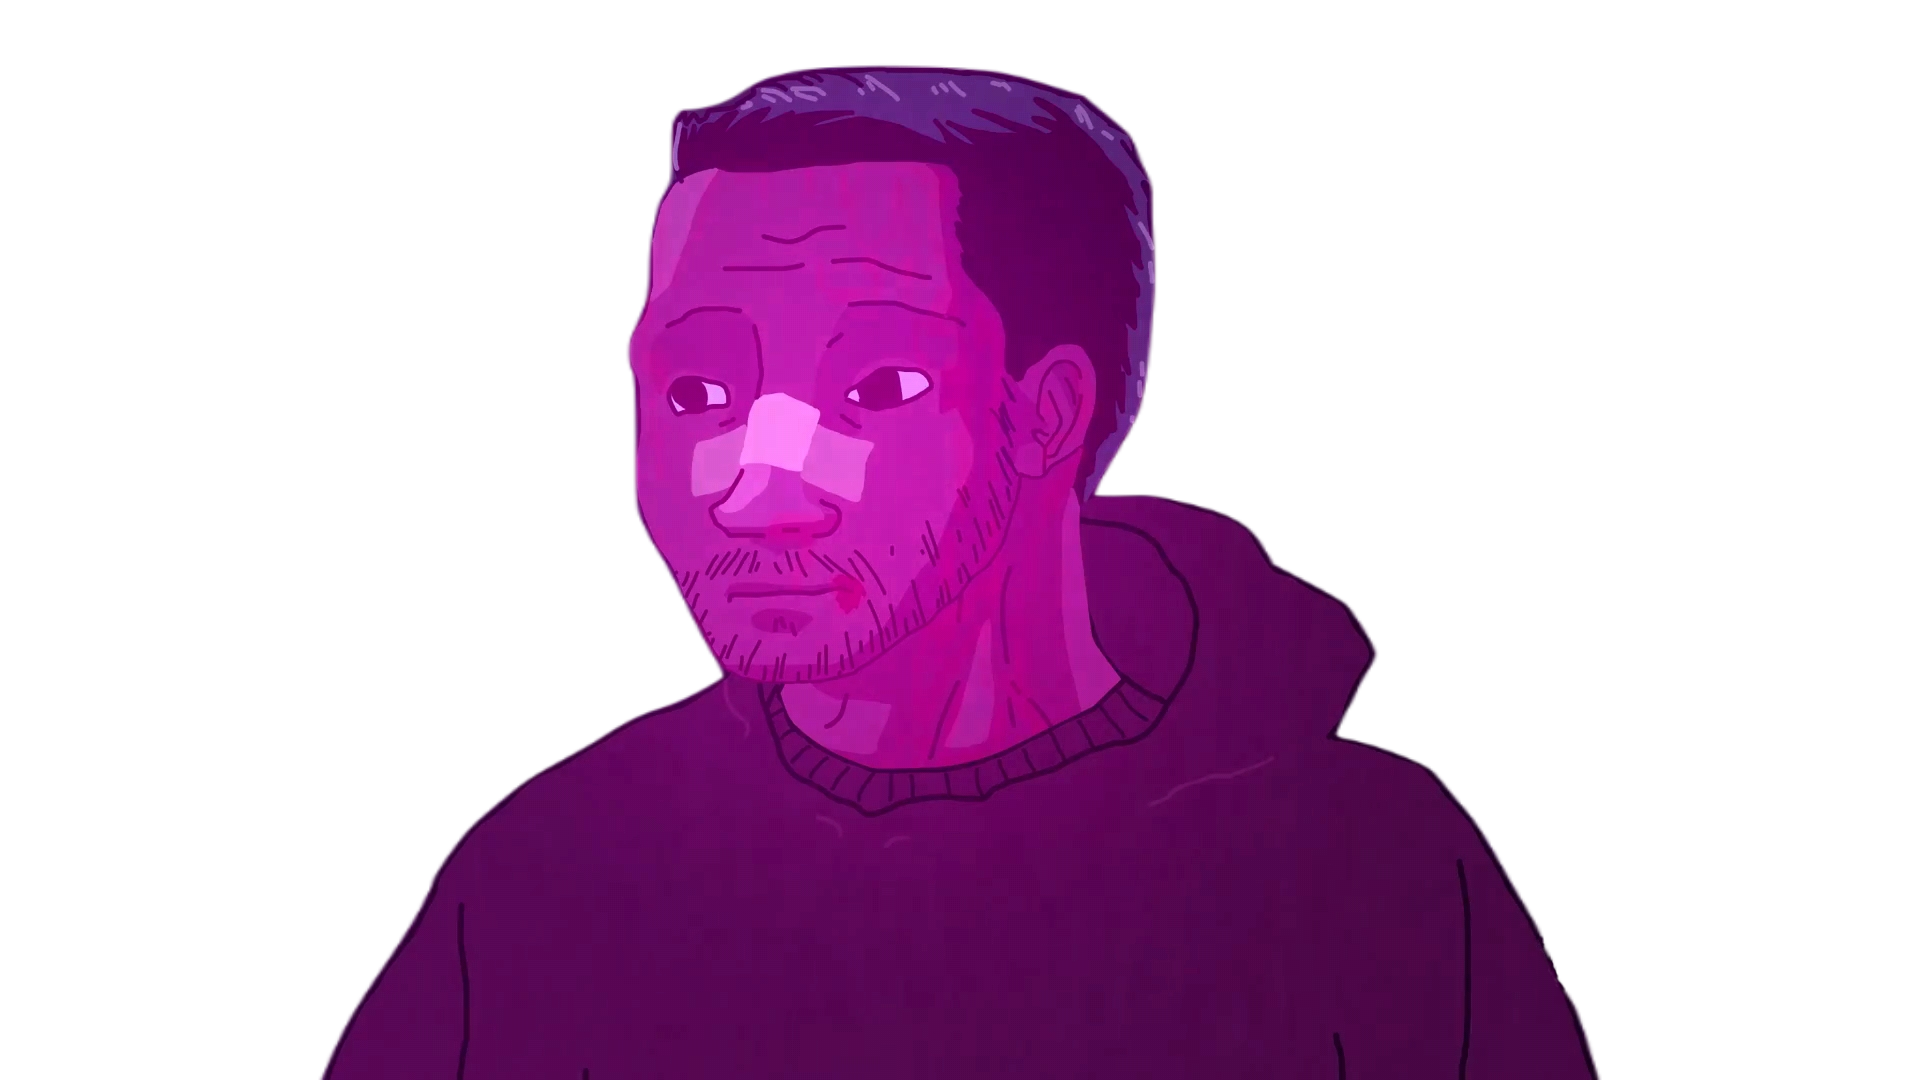
Label: 5_Doomer